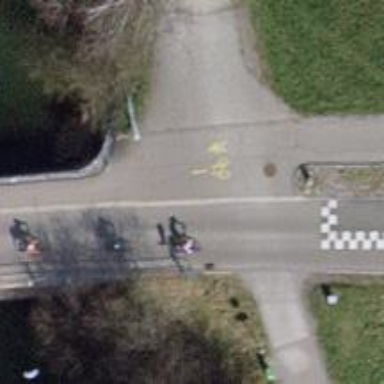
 there is opposite track cycleway on the left side."